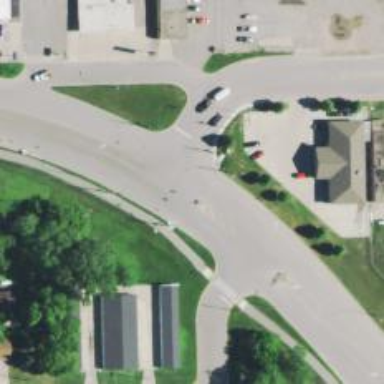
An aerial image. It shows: Unmarked road crossing.